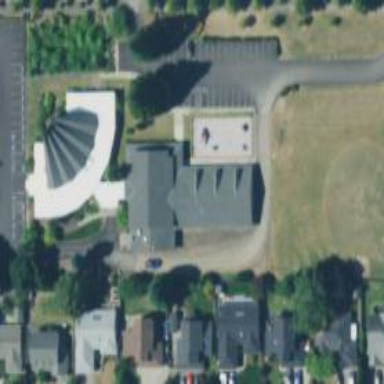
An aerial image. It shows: Religious preschool.